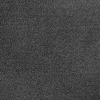
Atmospheric dust classification: dusty